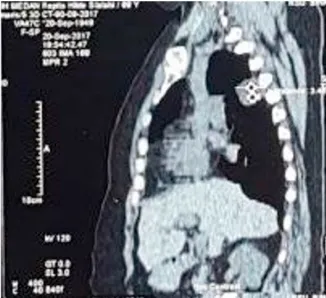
Contrast-enhanced Computed Tomography. Axial view. Sagittal view. Showed a lobulated lesion in the right medial posterior intrathoracic with an attachment to the right 3rd-5th vertebral body and mild right pleural effusion.
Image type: radiology (ct)